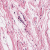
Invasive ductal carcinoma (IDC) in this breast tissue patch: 0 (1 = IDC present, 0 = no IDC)